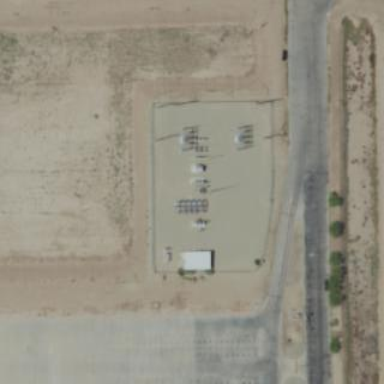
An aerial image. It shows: Outdoor power substation surrounded by fence. The substation is specifically for distribution purposes.